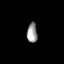
Tissue: prostate
Cell type: Fibroblasts
Senescence score: 0.8462
Nuclear area (px): 200
Mean DAPI intensity: 154.32